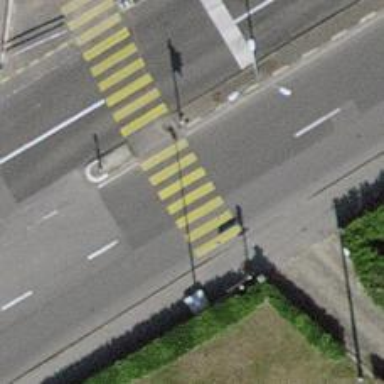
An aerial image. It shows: Road crossing with traffic signals.